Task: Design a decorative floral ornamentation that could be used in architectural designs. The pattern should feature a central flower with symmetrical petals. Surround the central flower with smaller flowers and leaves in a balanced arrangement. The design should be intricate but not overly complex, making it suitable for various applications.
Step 1589:
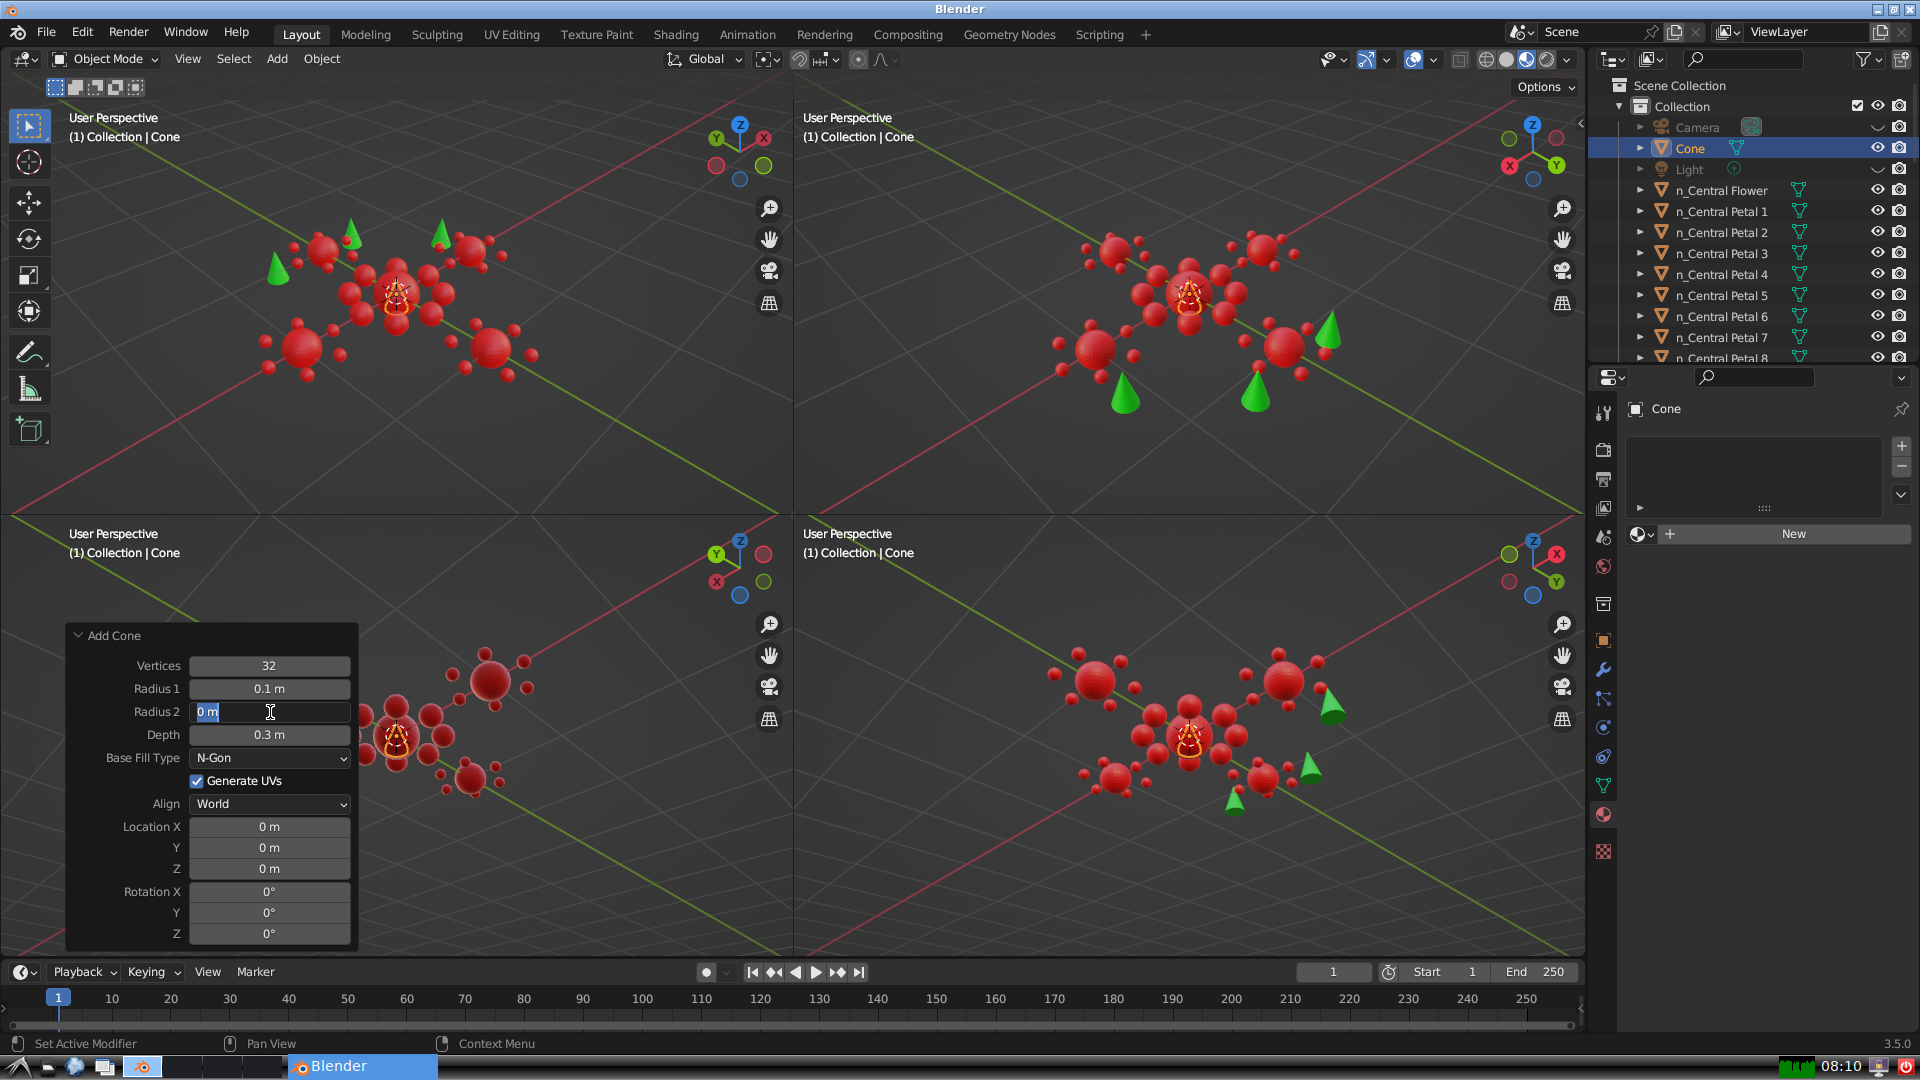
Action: input_text: 0.0